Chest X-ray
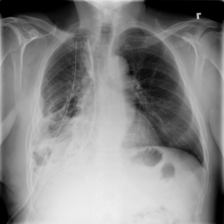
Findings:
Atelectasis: positive
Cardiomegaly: negative
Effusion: negative
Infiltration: positive
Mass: negative
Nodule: negative
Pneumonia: negative
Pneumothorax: negative
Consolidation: negative
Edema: negative
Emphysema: negative
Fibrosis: negative
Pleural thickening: negative
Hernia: negative